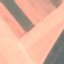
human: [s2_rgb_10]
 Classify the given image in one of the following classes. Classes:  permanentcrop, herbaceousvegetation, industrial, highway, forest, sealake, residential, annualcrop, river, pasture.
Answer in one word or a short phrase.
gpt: AnnualCrop